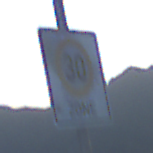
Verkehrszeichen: BeginnZone30
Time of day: SunriseSunset
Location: Outdoor (RoadRail)
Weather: Clear
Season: NotSpecified
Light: Natural